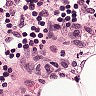
Metastatic tissue present: no